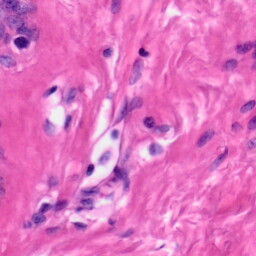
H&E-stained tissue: Skin